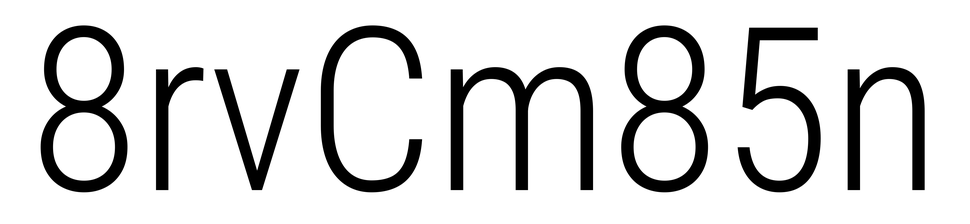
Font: Roboto_Condensed_Light